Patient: sex M, age 73
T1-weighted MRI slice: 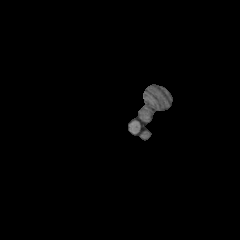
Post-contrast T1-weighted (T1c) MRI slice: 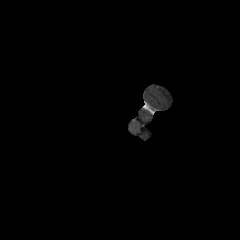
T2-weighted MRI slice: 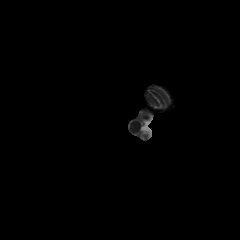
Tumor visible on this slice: no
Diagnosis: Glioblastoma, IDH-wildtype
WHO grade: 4